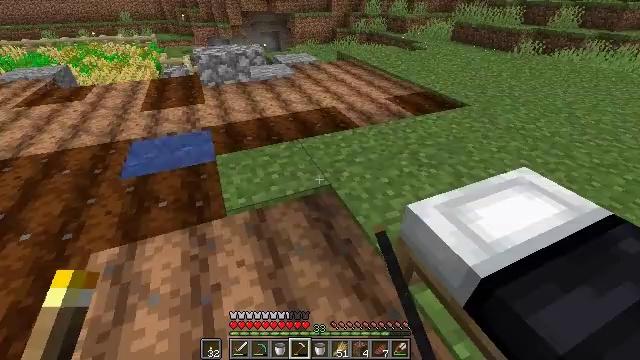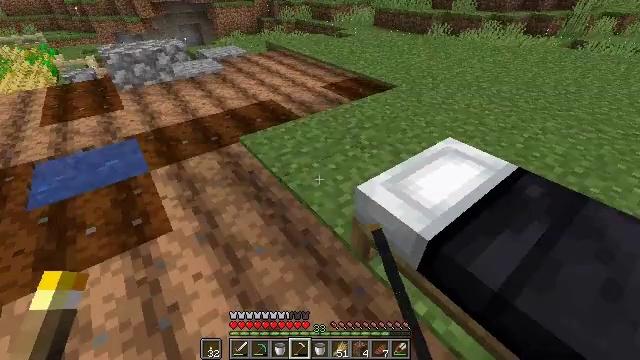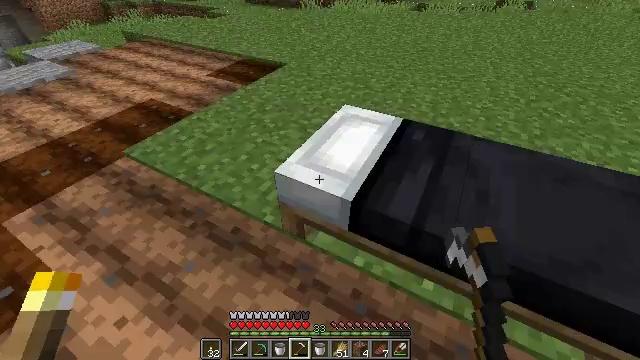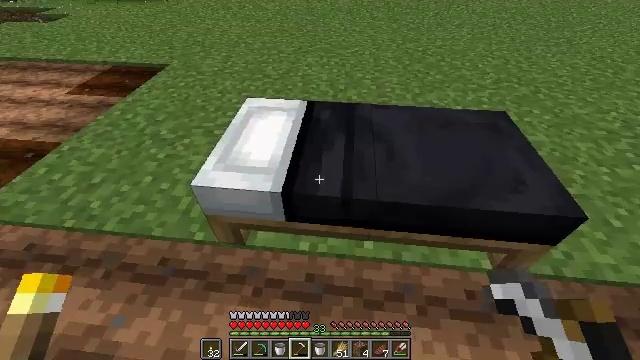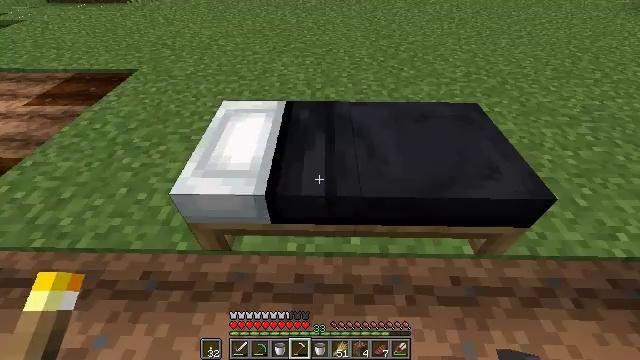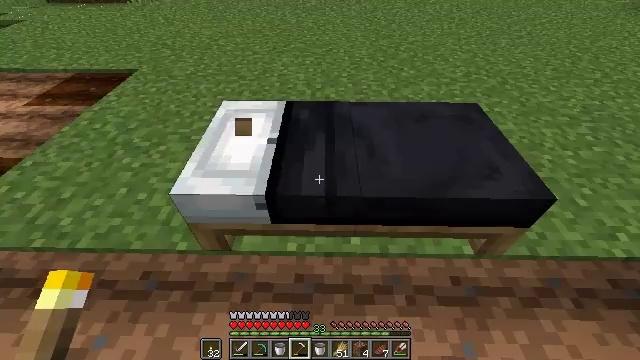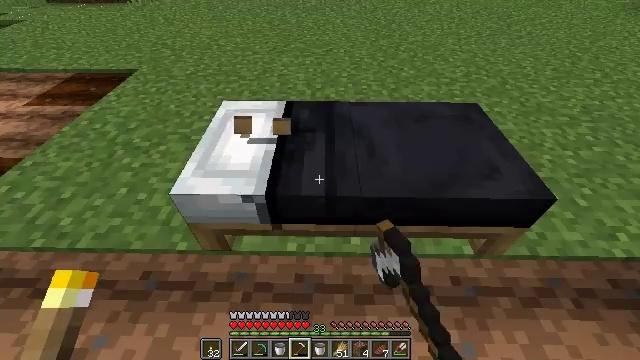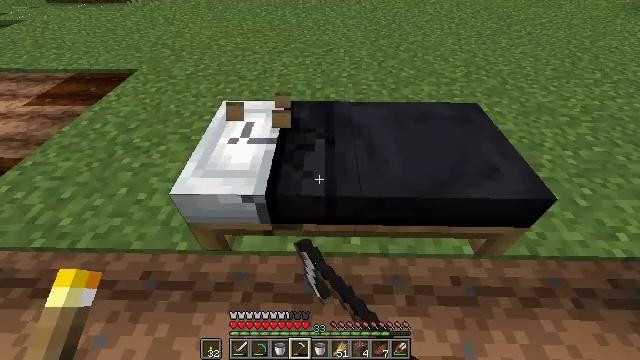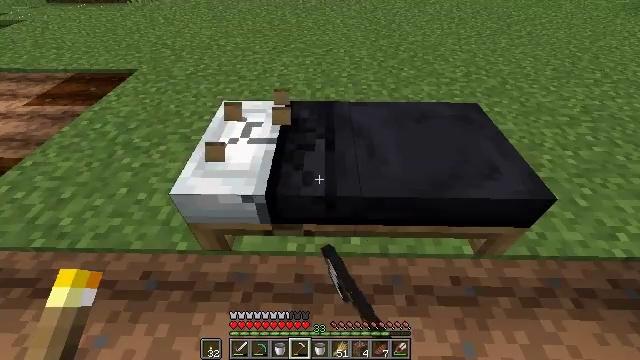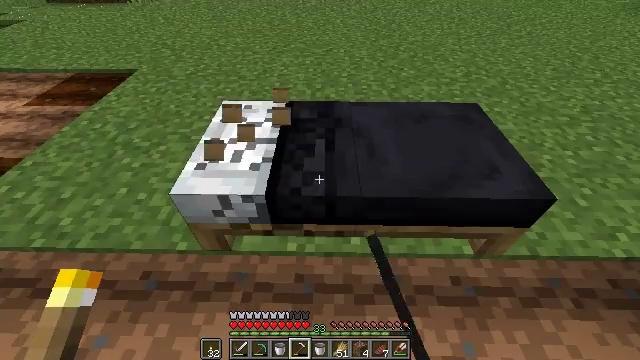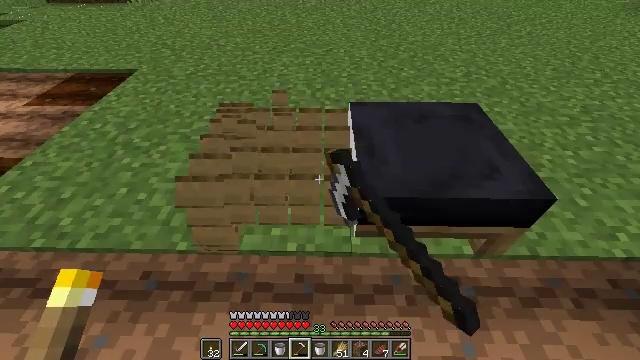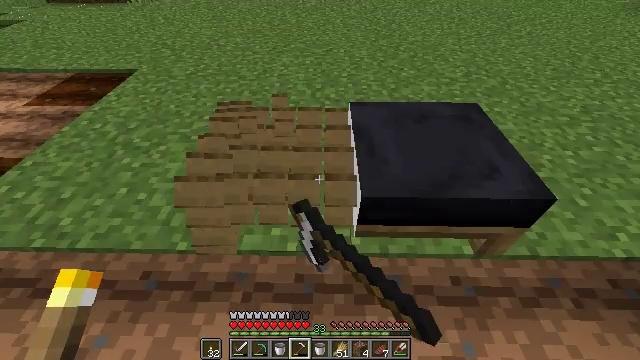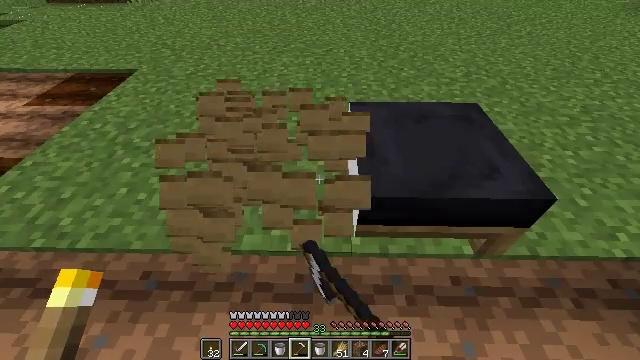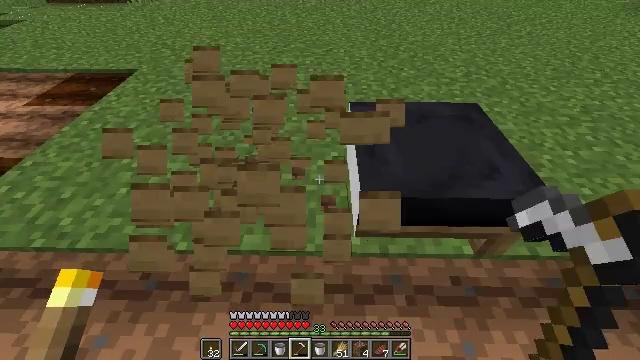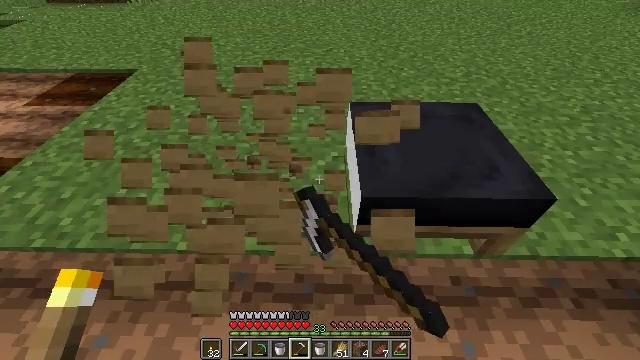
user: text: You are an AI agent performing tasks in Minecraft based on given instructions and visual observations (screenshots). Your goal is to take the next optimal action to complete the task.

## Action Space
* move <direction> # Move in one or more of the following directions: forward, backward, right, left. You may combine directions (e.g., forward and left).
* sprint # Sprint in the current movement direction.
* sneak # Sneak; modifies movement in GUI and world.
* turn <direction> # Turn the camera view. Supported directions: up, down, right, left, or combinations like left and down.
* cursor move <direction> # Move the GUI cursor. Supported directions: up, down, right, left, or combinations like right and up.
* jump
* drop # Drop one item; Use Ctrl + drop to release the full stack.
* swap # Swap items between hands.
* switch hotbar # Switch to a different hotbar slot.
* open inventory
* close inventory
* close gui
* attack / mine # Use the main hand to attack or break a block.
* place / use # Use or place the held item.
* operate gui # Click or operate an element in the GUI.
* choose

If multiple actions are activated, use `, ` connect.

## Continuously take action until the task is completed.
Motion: motion action
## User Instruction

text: Mine the black bed to pick it up.
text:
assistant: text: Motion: turn right and down
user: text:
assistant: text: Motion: turn right and down
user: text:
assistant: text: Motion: turn right and down
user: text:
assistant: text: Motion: turn right
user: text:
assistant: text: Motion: attack / mine
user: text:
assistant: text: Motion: attack / mine
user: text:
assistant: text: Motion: attack / mine
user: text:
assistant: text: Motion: attack / mine
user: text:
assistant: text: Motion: attack / mine
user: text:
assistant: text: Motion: attack / mine
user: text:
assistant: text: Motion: attack / mine
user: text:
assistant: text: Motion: attack / mine
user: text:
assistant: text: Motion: attack / mine
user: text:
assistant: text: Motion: attack / mine
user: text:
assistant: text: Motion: attack / mine